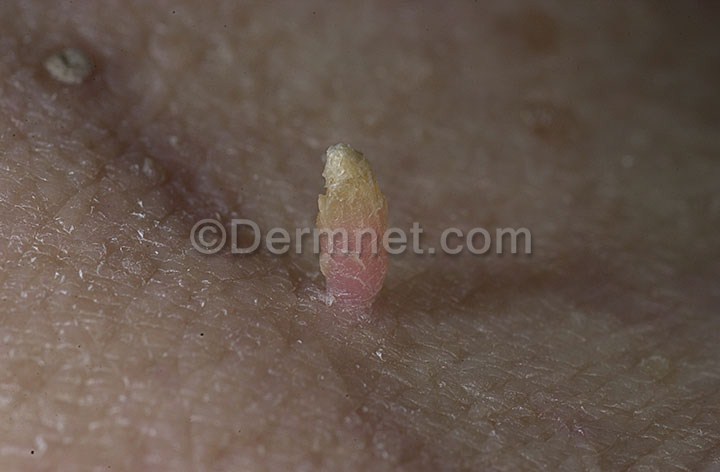
Disease: Warts Molluscum and other Viral Infections